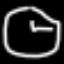
Label: clock